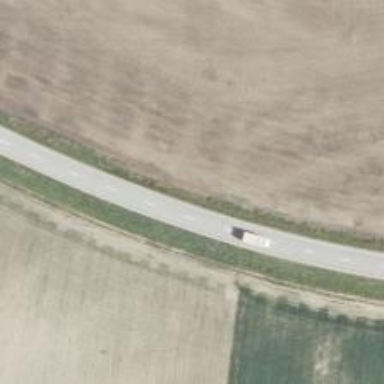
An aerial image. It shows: Secondary road with asphalt surface.